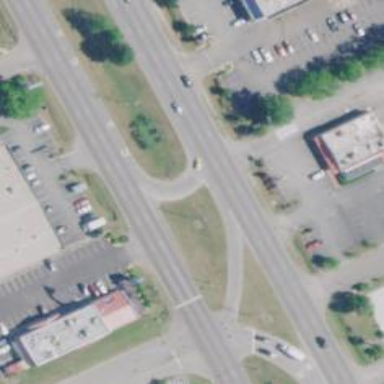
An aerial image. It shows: Trunk link highway.